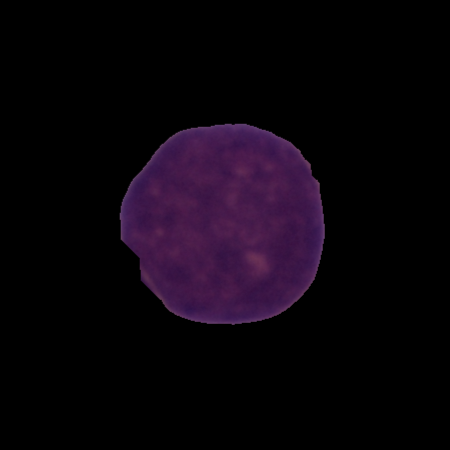
Label: cancer